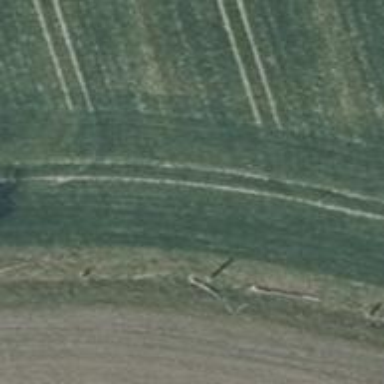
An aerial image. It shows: Row of deciduous broadleaved trees.